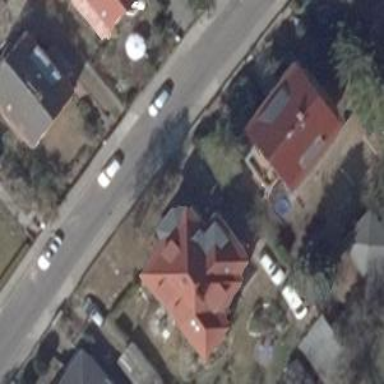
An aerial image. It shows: House with hipped roof.